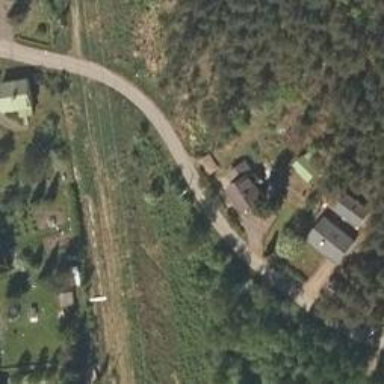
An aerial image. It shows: Residential road.